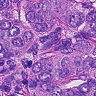
Metastatic tissue present: yes